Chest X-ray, PA view. Patient: 43 years old, sex M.
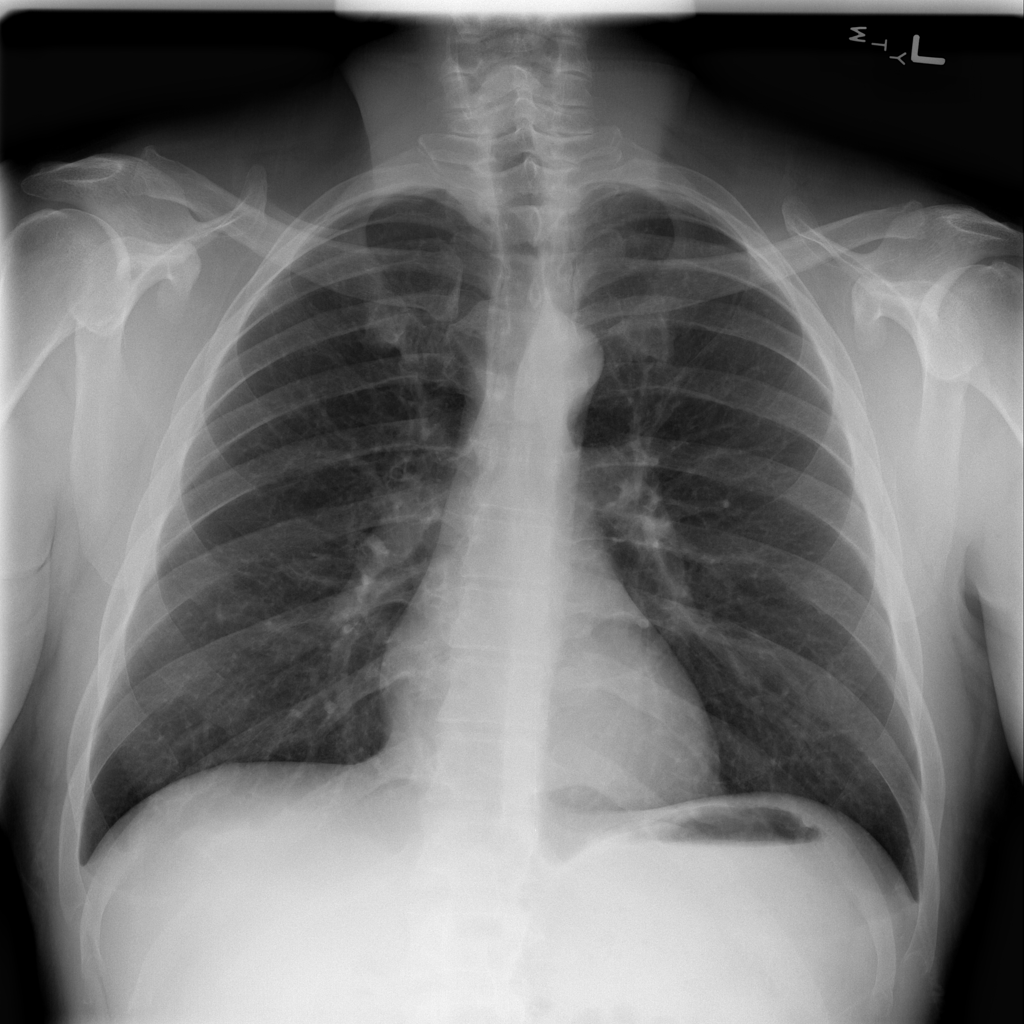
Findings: No Finding